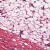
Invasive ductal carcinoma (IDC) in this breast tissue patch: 1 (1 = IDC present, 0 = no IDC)